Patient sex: M
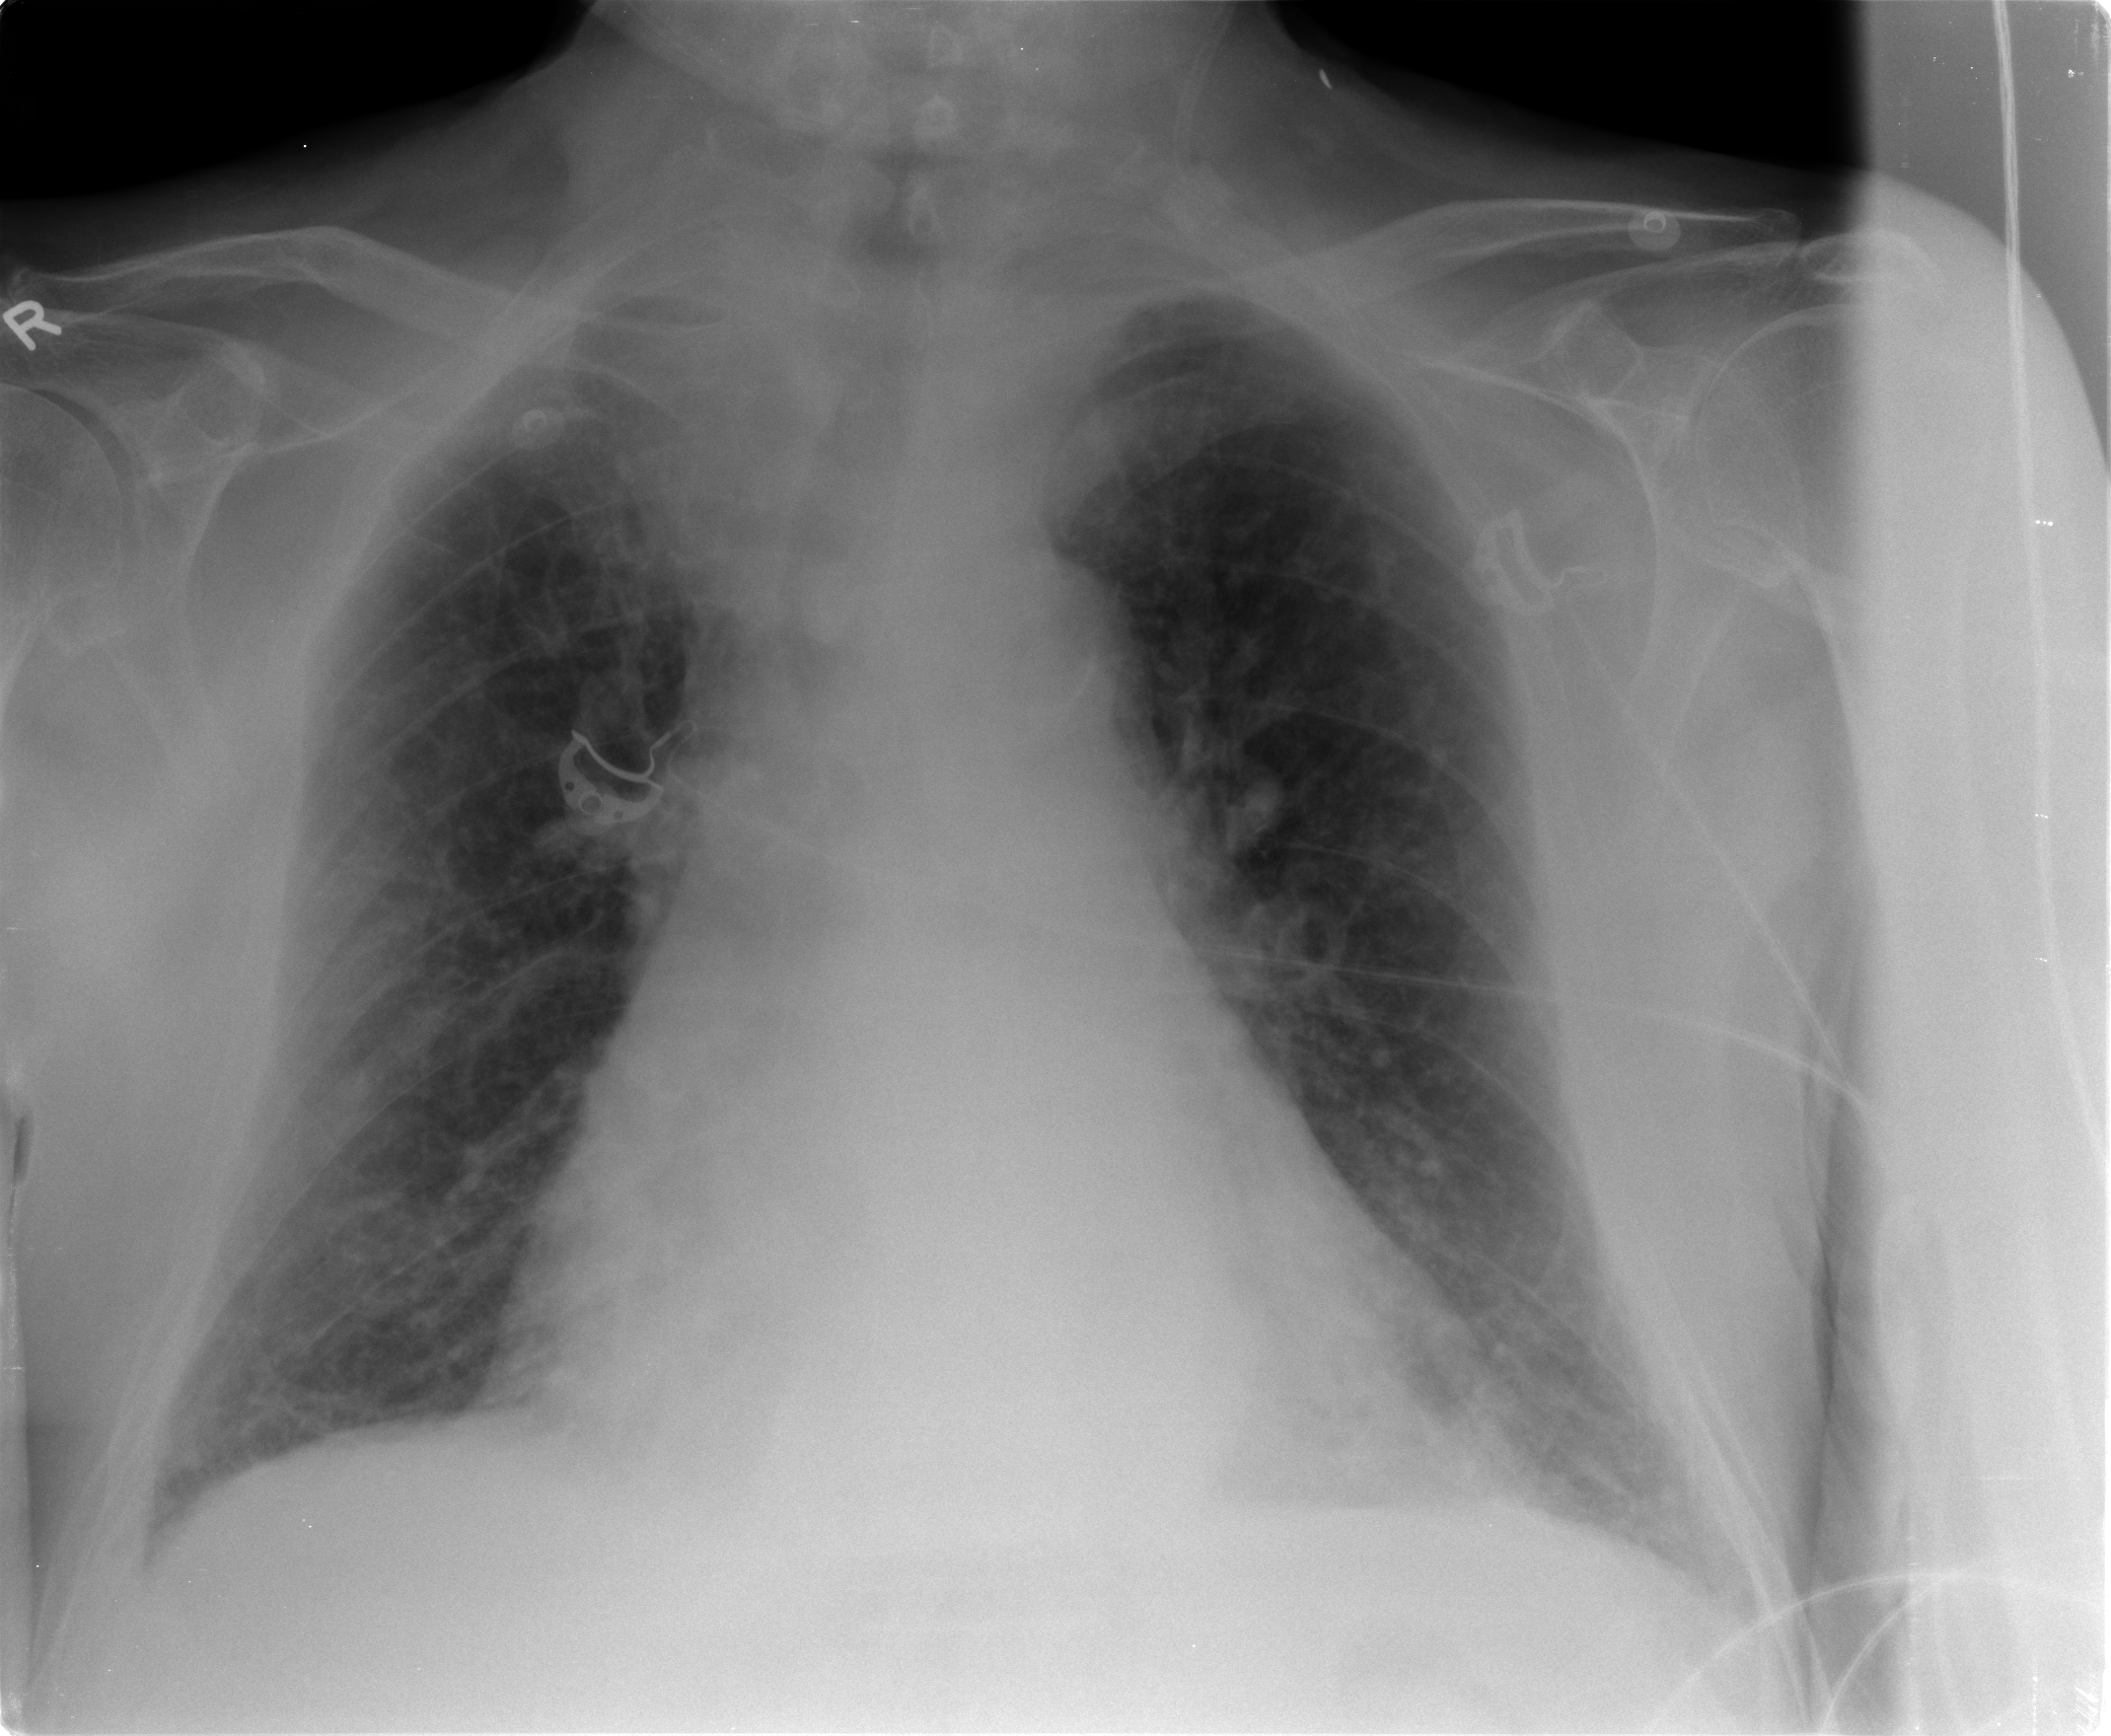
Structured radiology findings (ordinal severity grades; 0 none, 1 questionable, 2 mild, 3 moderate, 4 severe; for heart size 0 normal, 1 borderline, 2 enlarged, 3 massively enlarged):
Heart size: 1
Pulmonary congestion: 3
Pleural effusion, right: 1
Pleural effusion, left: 2
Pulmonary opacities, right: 2
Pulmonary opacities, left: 2
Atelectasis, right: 2
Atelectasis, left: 2